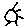
Label: sun